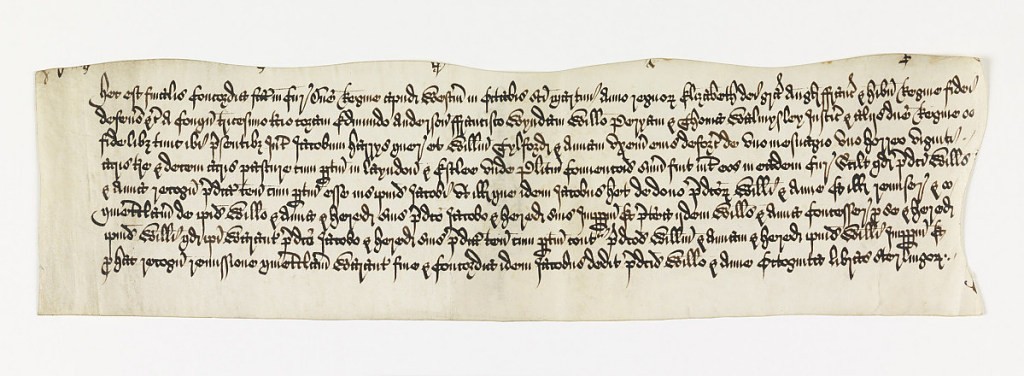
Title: Section of a Deed for Land
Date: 1498–1759
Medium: Quill and black ink on parchment
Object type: Calligraphy
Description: Ridge's Early Calligraphy Examples